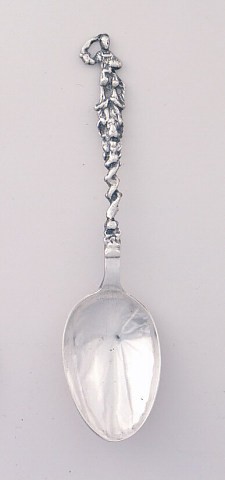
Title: Apostle Spoon with St. Michael Terminal
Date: ca. 1800
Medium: silver
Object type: spoon
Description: Oval bowl with cast and partially twisted stem and terminal in the form of St. Michael holding scales and a sword.